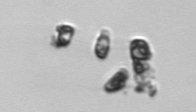
Label: Thalassiosira_TAG_external_detritus